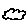
Label: cloud